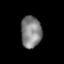
Tissue: lung
Cell type: Myeloid cells
Senescence score: 0.1811
Nuclear area (px): 641
Mean DAPI intensity: 130.293